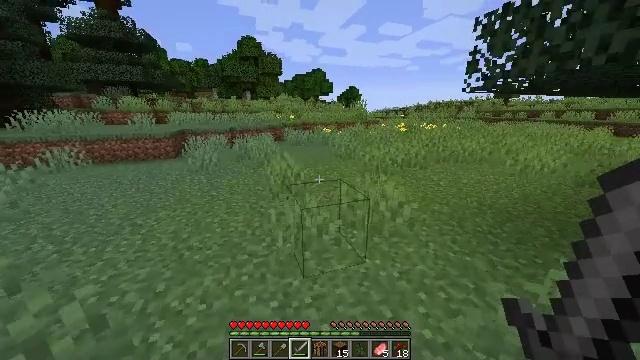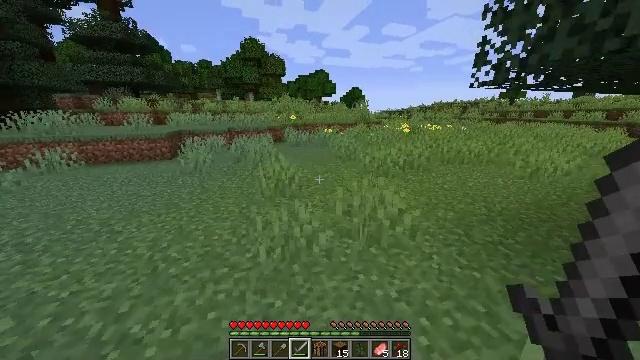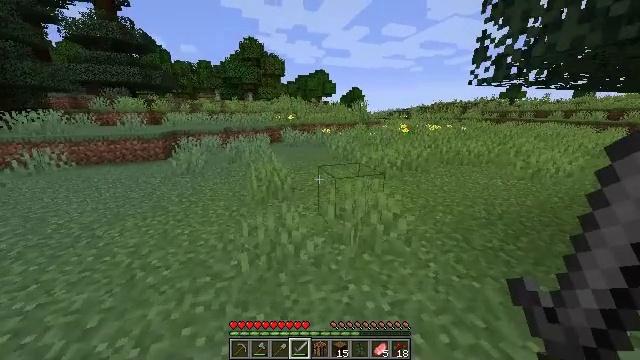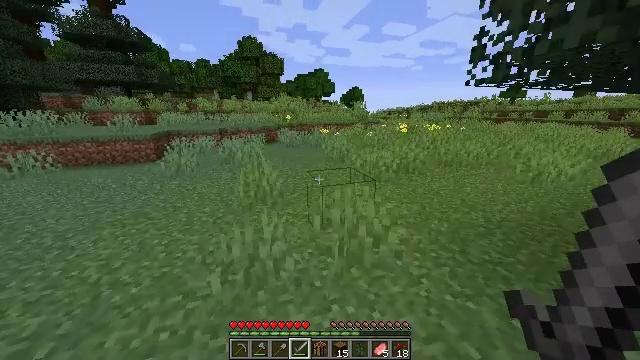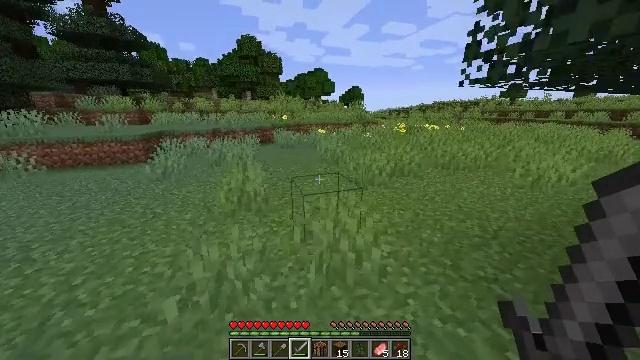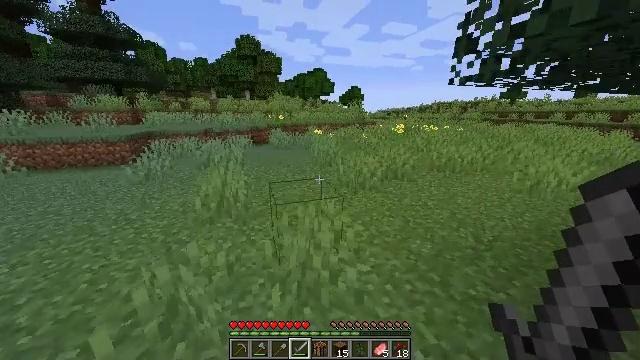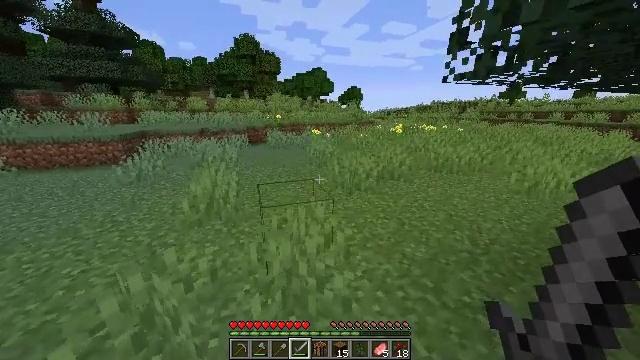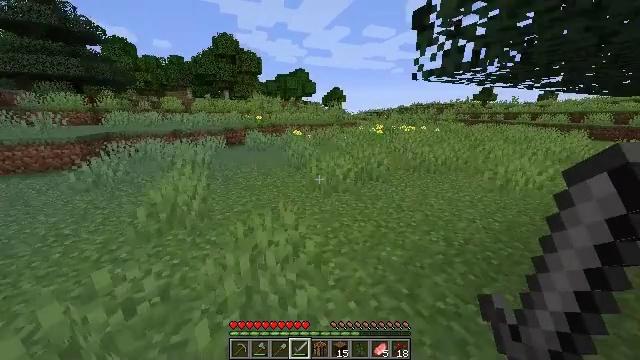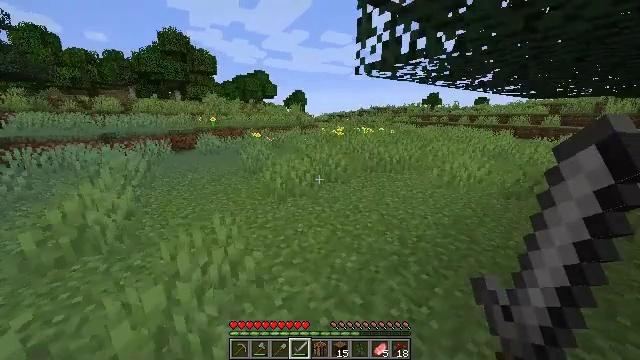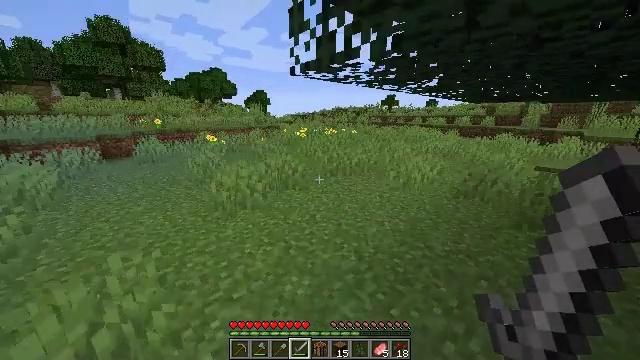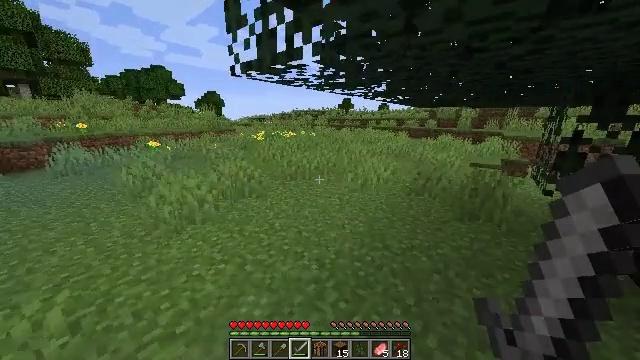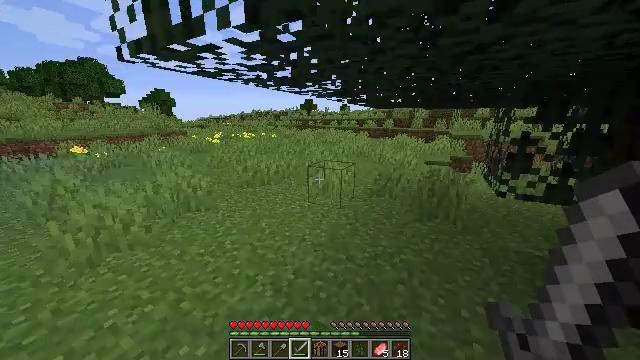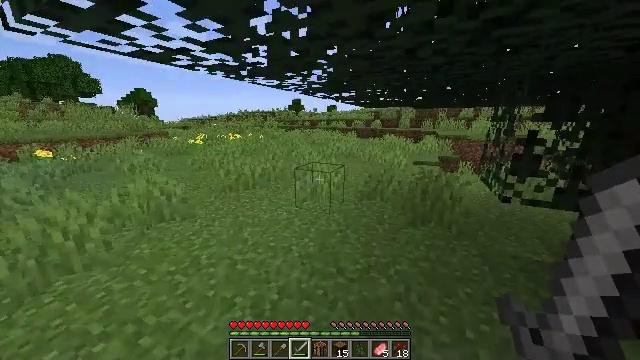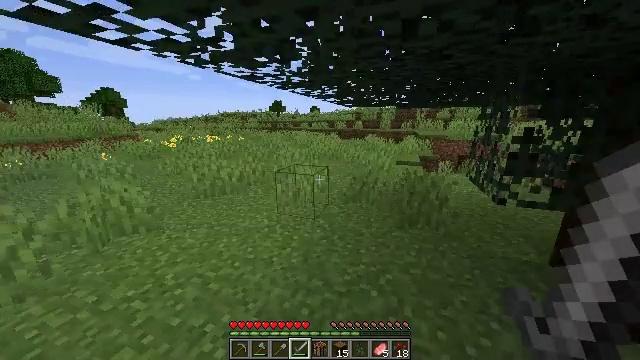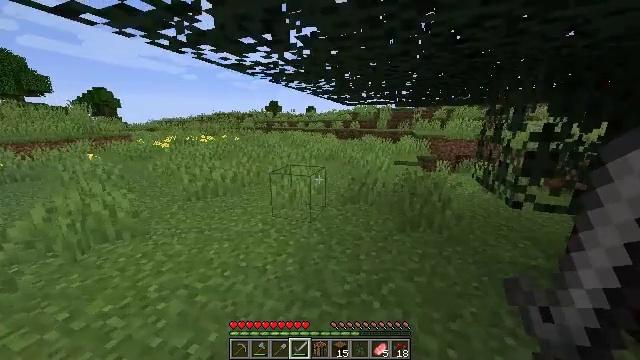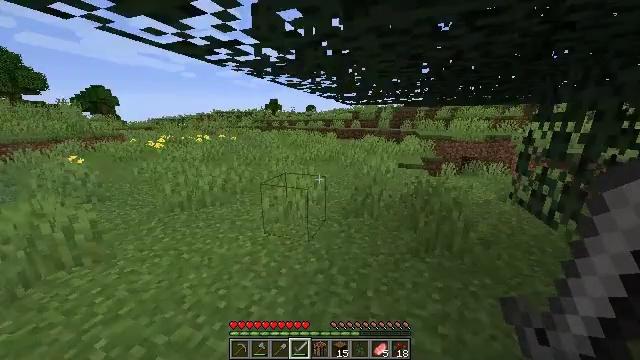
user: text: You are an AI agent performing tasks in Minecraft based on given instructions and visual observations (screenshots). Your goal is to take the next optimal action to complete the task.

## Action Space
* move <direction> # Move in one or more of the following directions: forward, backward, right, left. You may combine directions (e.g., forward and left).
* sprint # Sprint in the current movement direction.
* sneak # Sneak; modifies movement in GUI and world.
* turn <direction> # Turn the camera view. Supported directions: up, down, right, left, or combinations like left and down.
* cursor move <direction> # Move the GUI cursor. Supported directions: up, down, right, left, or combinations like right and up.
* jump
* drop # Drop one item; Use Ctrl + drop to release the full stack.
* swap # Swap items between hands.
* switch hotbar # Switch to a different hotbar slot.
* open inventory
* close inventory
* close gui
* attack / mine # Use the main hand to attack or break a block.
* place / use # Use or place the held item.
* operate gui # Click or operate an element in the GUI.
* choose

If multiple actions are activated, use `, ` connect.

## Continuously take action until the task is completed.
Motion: motion action
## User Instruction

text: Punch the spruce leaves to get saplings.
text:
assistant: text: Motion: move forward and move right, sprint
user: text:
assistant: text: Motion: move forward and move right, sprint
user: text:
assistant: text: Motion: move forward and move right, sprint
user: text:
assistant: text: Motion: move forward and move right, sprint
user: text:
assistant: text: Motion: move forward and move right, sprint
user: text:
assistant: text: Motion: move forward and move right, sprint
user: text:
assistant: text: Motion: move forward and move right, sprint, turn right
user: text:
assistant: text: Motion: move forward and move right, sprint, turn right
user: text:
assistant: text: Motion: move forward and move right, sprint, turn right
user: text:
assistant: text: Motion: move forward and move right, sprint, turn right
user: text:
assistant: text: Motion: move forward, sprint, turn right
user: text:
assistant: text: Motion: move forward, sprint, turn right
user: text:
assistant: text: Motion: move forward, sprint, turn right
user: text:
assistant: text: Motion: move forward, sprint
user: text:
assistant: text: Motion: move forward, sprint
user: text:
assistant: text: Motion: move forward, sprint, turn right
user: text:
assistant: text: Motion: move forward, sprint, turn right
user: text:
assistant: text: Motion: move forward, sprint, turn right
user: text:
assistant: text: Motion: move forward, sprint, turn right
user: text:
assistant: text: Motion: move forward, sprint, turn right
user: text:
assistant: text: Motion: move forward, sprint, turn right
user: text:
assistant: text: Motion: move forward, sprint, turn right
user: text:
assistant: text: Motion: move forward, sprint, turn right
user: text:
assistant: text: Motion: move forward, sprint
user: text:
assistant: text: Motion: move forward, sprint
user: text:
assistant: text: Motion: move forward, sprint
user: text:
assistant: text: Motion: move forward, sprint, turn right
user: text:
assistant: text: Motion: move forward, sprint, turn right
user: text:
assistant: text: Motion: move forward, sprint
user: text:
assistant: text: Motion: move forward, sprint